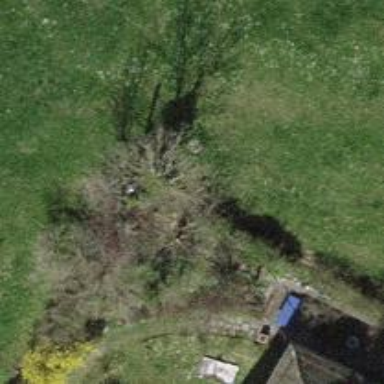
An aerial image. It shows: Garden with deciduous broadleaved trees.